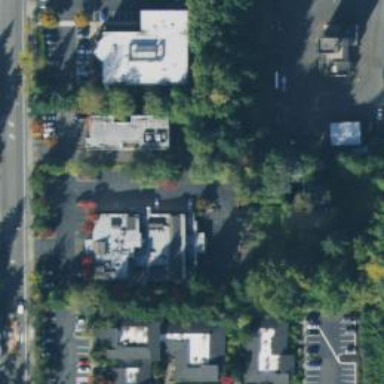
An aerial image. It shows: Healthcare clinic.